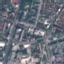
Label: Industrial